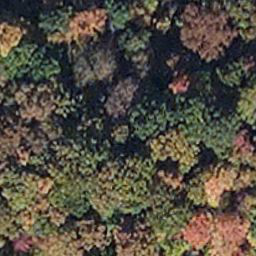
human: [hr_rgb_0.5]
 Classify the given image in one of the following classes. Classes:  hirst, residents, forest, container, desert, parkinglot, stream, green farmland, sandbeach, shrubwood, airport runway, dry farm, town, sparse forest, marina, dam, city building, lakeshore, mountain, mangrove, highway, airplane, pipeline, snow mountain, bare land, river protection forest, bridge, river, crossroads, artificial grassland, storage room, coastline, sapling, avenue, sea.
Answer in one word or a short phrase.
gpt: mangrove